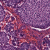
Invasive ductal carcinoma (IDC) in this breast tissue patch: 1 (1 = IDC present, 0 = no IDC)